Question: I'm trying to create a form in Bootstrap and need the 'first name' and 'last name' fields to be inline where as the rest of the form needs to be as it is.
I got the inline functionality to work. However, the inline text fields (names) are not aligning properly.

In the image above, I need the combined width of the name fields to be same as Phone, Email and Password fields, which is not happening. The question is ?
The code for the form is below:
'''
<form role="form" class="register-form cf-style-1">
<div class="control-group" style="display:inline-block !important; margin-bottom: 25px;">
<label class="control-label">First Name</label>
<div class="controls">
<input type="text" class="le-input" placeholder="First Name" required>
</div>
</div>
<div class="control-group" style="display:inline-block !important; margin-bottom: 25px;">
<label class="control-label">Last Name</label>
<div class="controls">
<input type="text" class="le-input" placeholder="Last Name" required>
</div>
</div>
<div class="field-row">
<label>Phone</label>
<div class="input-group">
<div class="input-group-addon">+91</div>
<input type="text" class="le-input" maxlength="10" placeholder="Phone Number">
</div>
</div>
<div class="field-row">
<label>Email</label>
<input type="email" class="le-input" placeholder="Email Address" required>
</div><!-- /.field-row -->
<div class="field-row">
<label>Password</label>
<input type="password" class="le-input" placeholder="Password" required>
</div><!-- /.field-row -->
<div class="buttons-holder">
<button type="submit" class="le-button huge">Sign Up</button>
</div><!-- /.buttons-holder -->
</form>
'''
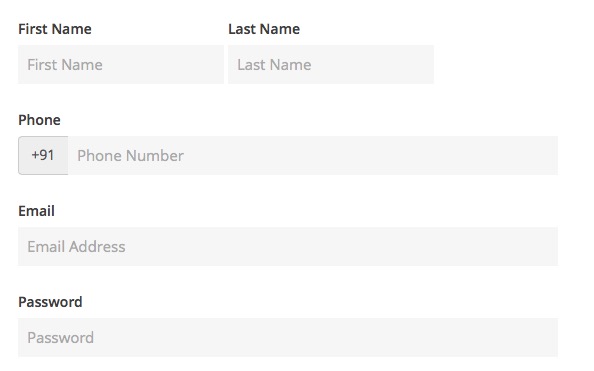
Answer: You should be able to remove the style of the inline-block. Then just add the class col-md-6 to each of the divs you want to be side by side. This will cause them to be a two column layout for medium displays then they will be on their own line on smaller displays. You can read more about columns here:
<URL>